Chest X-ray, PA view. Patient: 66 years old, sex F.
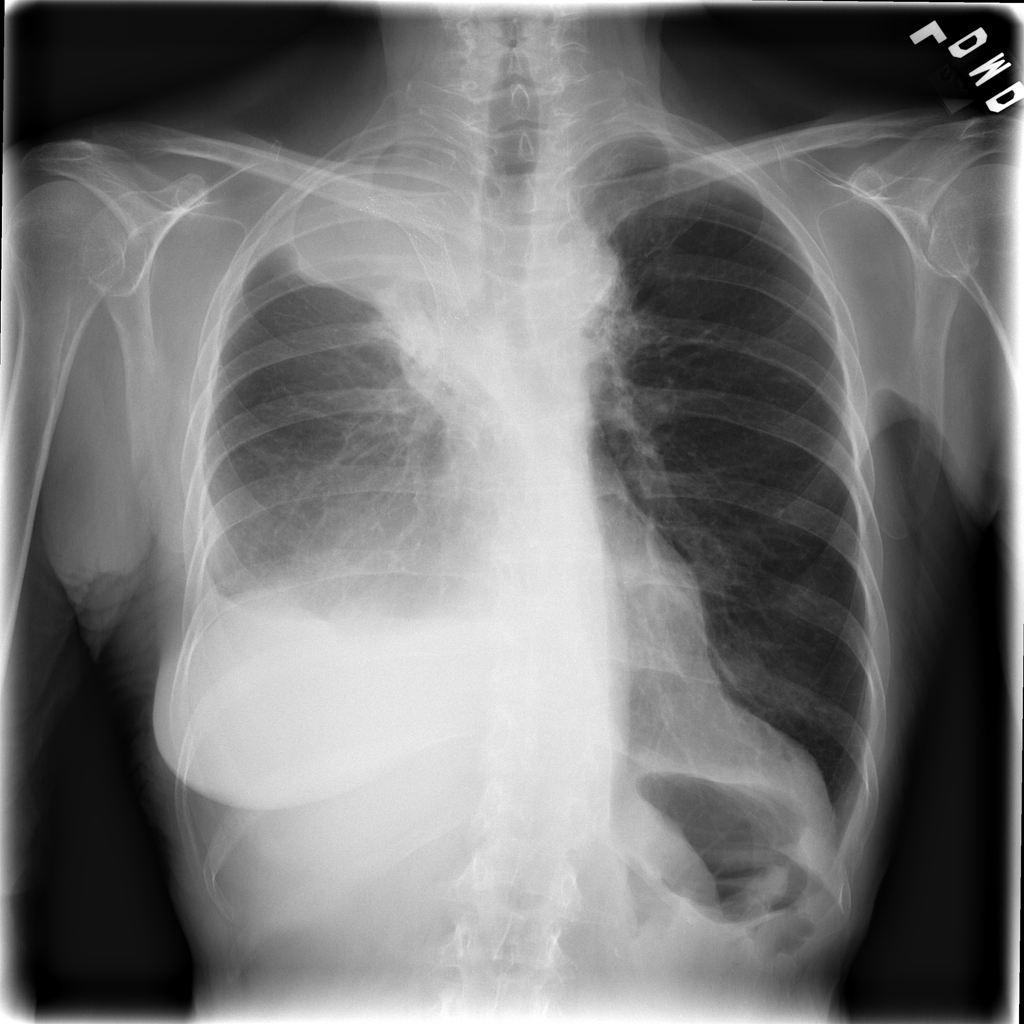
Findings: Effusion